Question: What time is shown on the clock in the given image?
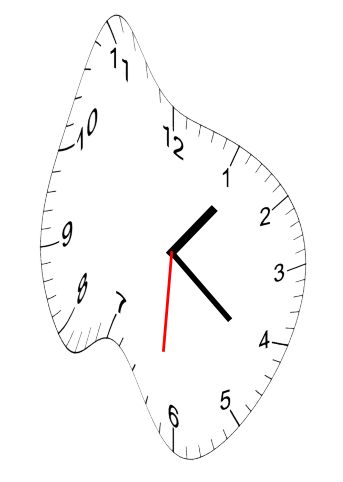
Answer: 01:21:31